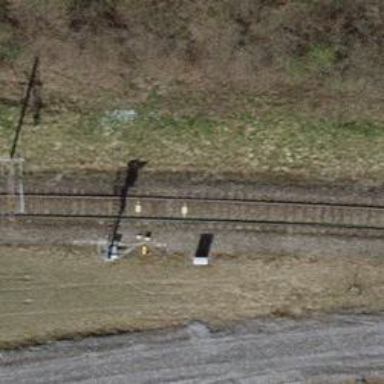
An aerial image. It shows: Rail yard with electrified contact lines for railway operations.